Interaction volume radius: 5 \u00c5
Interaction volume height: 10 \u00c5
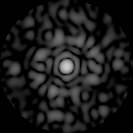
Disorder parameter: 0.8677